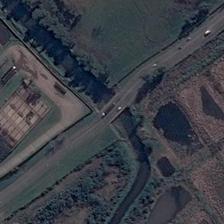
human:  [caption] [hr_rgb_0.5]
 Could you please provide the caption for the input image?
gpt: some buildings and green plants are in two sides of a curved river with a small bridge .

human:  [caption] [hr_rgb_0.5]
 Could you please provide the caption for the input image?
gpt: the river flows through this area, including rows of houses and large green spaces .

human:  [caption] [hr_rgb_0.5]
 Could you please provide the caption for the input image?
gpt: a bridge is on a river with green meadows and some buildings on two sides of it .

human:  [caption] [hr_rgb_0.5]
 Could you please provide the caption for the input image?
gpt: a acclive bridge across a long and narrow river .

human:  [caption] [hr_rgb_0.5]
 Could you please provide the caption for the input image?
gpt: a bridge is on a river with many green plants and some buildings .